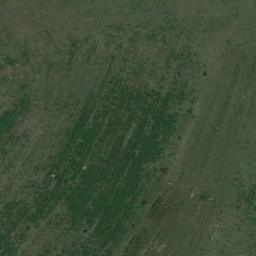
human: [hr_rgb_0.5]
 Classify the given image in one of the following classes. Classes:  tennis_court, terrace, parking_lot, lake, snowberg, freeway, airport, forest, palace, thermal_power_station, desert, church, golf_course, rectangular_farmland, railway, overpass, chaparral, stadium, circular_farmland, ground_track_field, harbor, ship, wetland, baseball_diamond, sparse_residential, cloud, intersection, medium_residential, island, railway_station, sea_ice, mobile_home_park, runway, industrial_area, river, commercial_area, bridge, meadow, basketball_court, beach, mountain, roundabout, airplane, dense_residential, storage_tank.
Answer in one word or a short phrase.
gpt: meadow